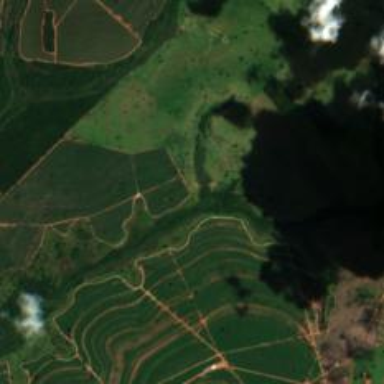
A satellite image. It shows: Farmland with sugarcane crops producing sugar cane.